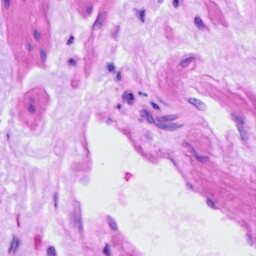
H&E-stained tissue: Ovarian